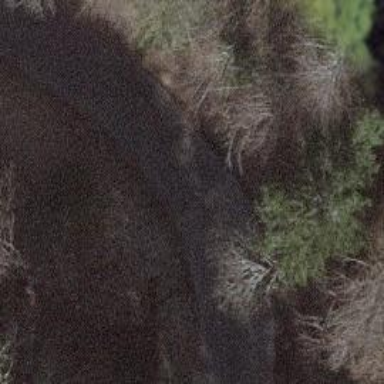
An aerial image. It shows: Unclassified road with bridge.